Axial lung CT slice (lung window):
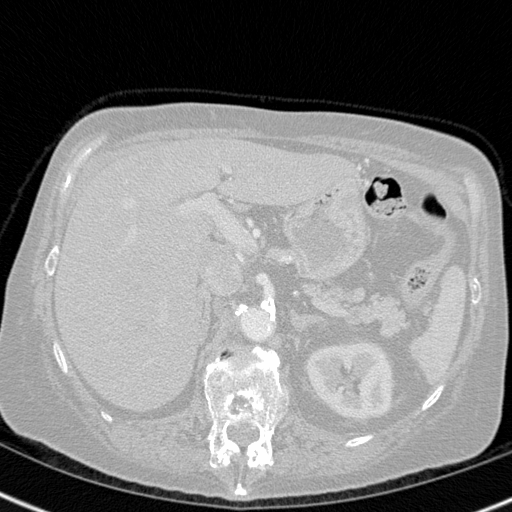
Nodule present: no